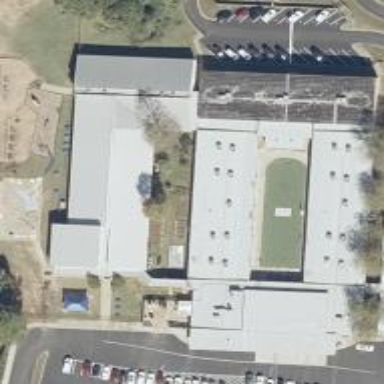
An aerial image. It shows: School.